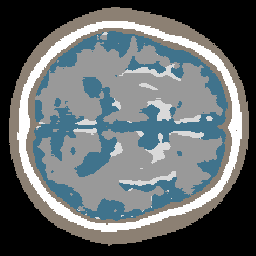
Label: no_lesion